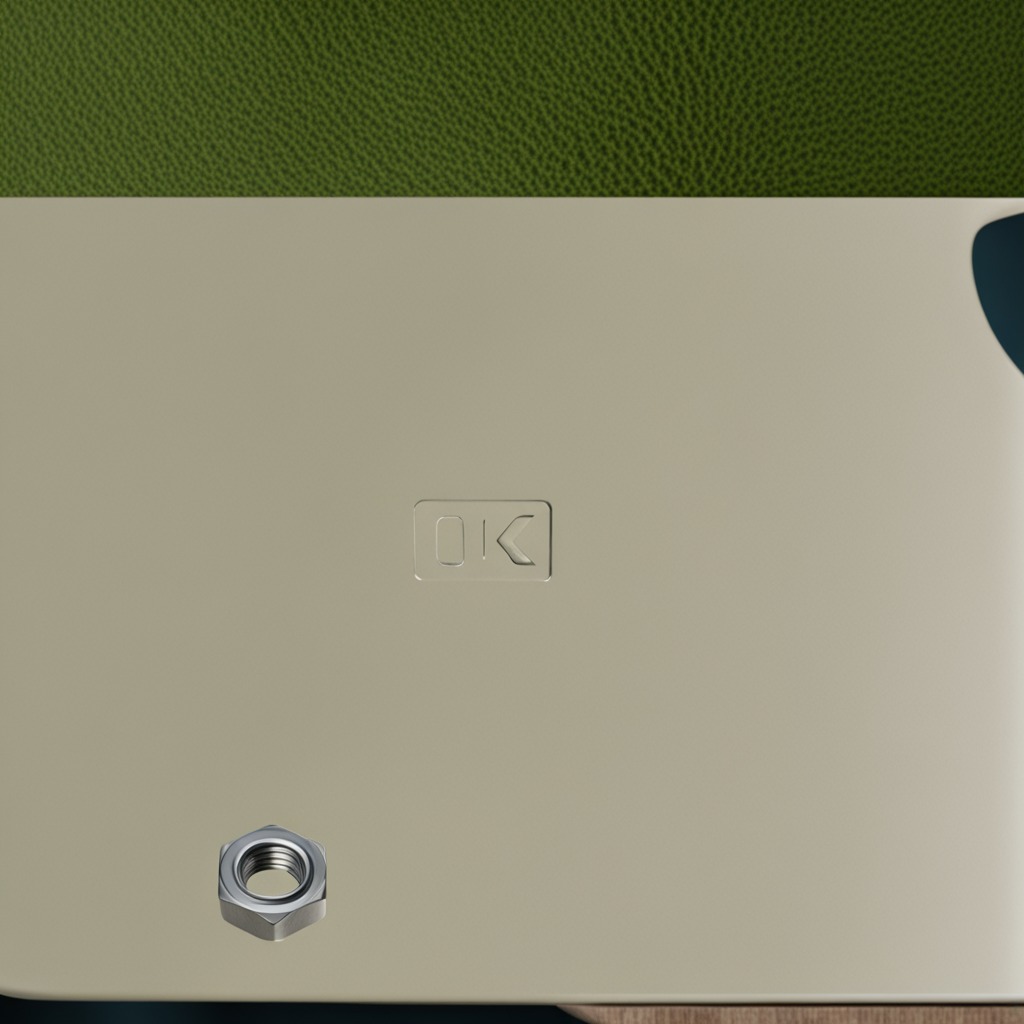
A metal nut is lying on a textured surface.